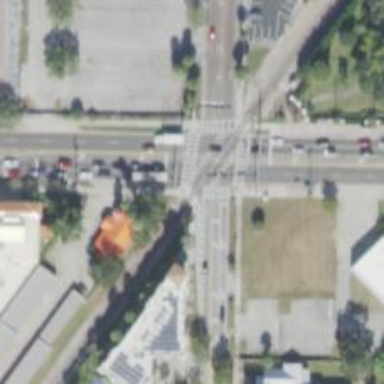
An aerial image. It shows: Crossing for the railway.